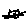
Label: cat